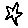
Label: star